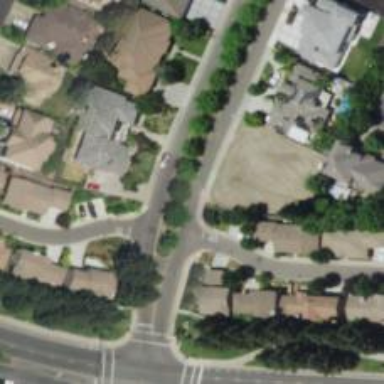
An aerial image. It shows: Residential road.